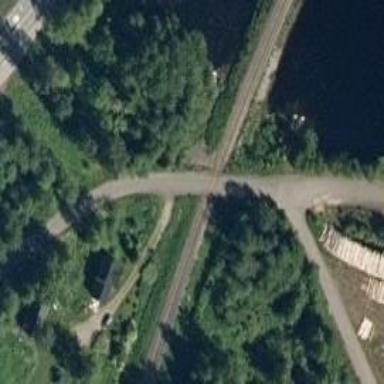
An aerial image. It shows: Level crossing along the railway.